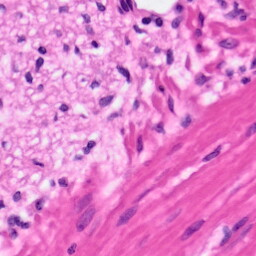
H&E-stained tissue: Pancreatic